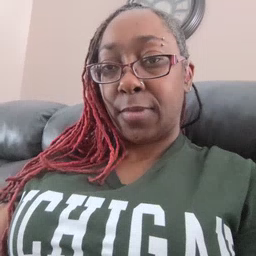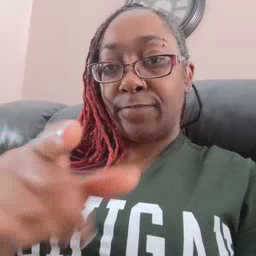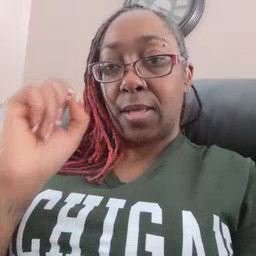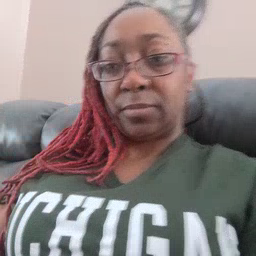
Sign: fast